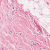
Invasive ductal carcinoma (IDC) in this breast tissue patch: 0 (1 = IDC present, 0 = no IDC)